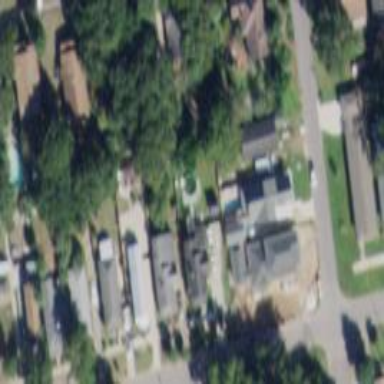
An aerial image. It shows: This residential area consists of single-family homes.